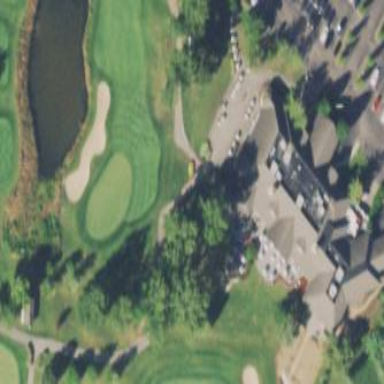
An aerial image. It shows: Clubhouse building for golf.